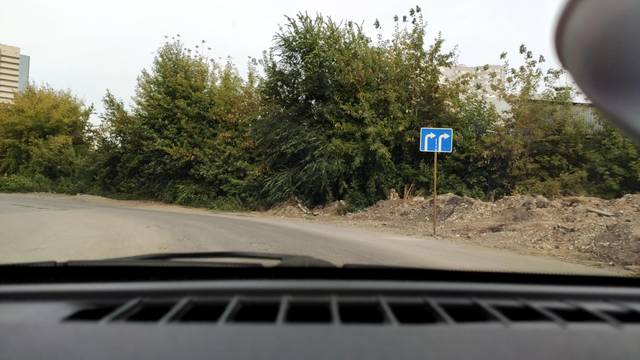
Region: Russia
Coordinates: 53.186, 50.131